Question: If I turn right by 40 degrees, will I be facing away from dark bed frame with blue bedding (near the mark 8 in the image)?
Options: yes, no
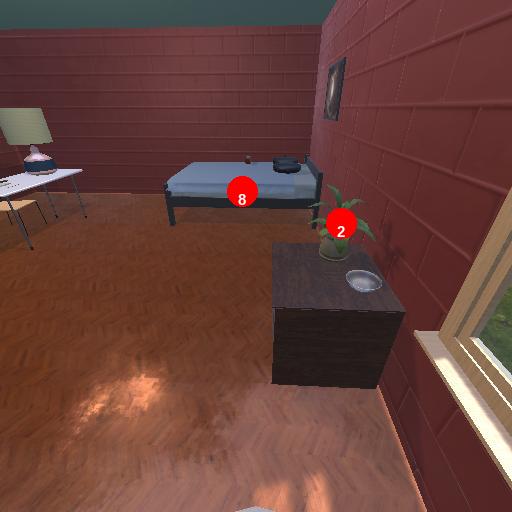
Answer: yes